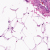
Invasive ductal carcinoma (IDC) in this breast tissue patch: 0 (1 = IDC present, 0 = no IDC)